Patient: sex M, age 78
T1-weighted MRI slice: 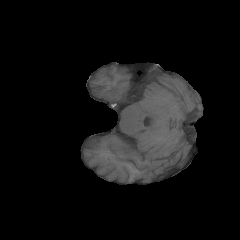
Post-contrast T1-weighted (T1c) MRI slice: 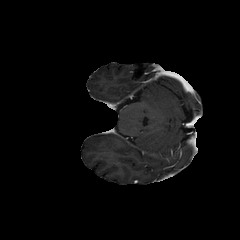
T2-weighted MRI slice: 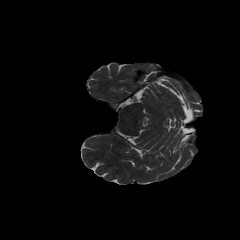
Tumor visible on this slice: no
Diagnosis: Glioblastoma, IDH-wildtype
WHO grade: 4